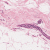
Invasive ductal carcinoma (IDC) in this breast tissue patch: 0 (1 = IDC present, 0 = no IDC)